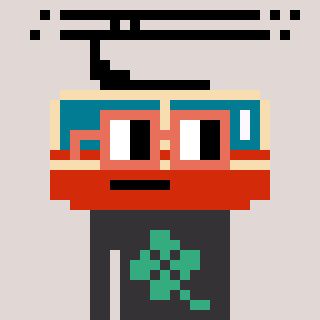
a pixel art character with square orange glasses, a tram wagon-shaped head and a grayscale-colored body on a warm background